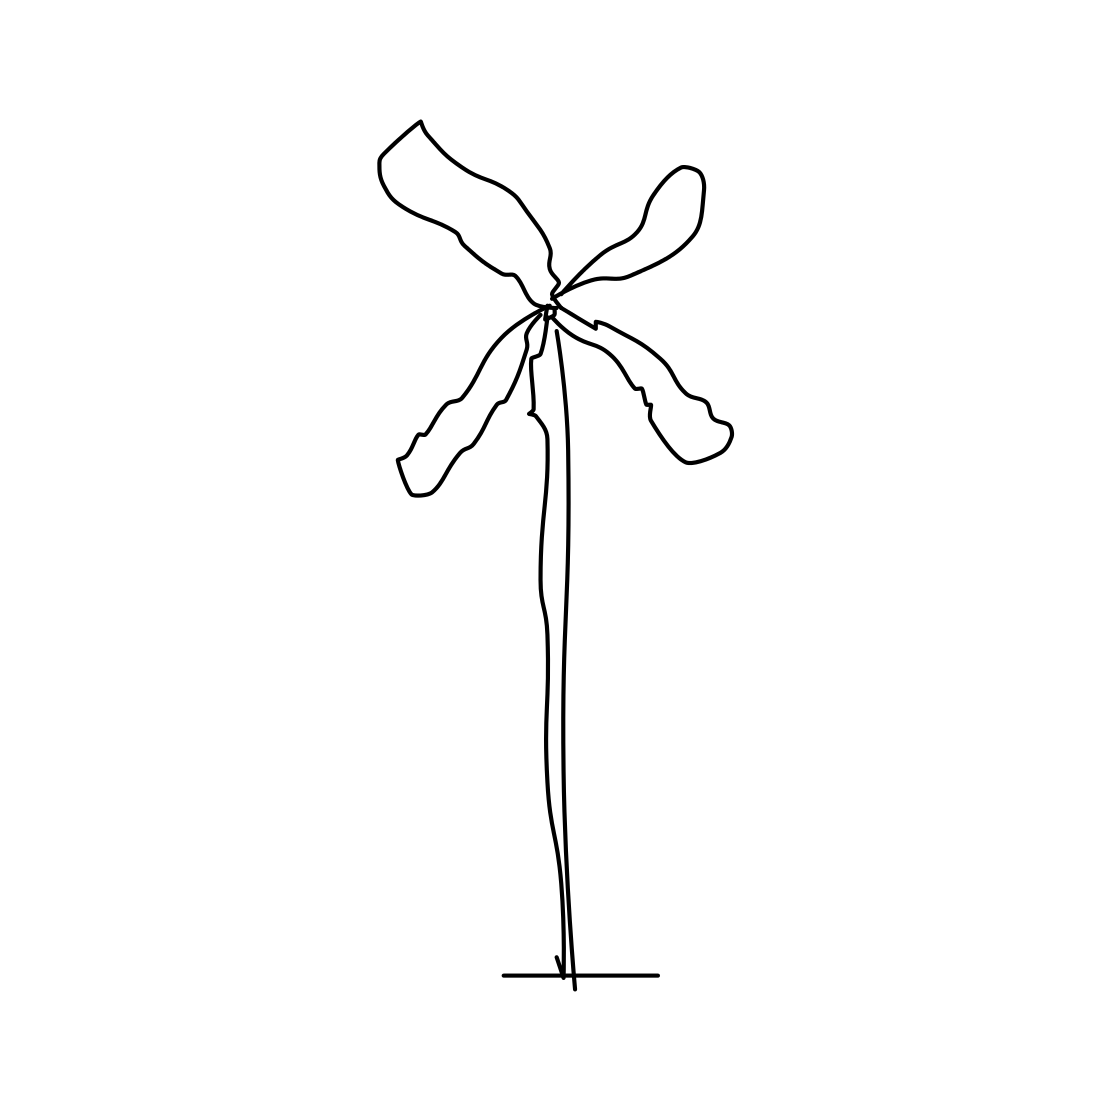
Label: windmill